Question: I have created a publishing profile for my web page, and I can successfully publish using the web deploy interface in Visual Studio (right click project, deploy etc). It builds the project on my local PC, and copies the files across to destination IIS server.
But now I am trying to create a MSBuild command, which should do the same, but it is only building the solution, not copying it across to the server.
My looks like this, and I run it from the solution source directory
'''
msbuild "test.co.za.sln" p:DeployOnBuild=true /p:PublishProfile="test.co.za" /p:UserName="domain est" /p:Password="test"
'''
As you can see in the screenshot, it is building successfully, but no files are being copied across. Which makes me wonder if the publishing profile is executed at all.
I have tried various combinations of publishprofile paths, full paths, with extensions, without, nothing seems to copy my files accross.

My publishing profile looks like this
'''
<?xml version="1.0" encoding="utf-8"?>
<Project ToolsVersion="4.0" xmlns="http://schemas.microsoft.com/developer/msbuild/2003">
<PropertyGroup>
<WebPublishMethod>MSDeploy</WebPublishMethod>
<LastUsedBuildConfiguration>Debug</LastUsedBuildConfiguration>
<SiteUrlToLaunchAfterPublish>http://test.co.za</SiteUrlToLaunchAfterPublish>
<LaunchSiteAfterPublish>True</LaunchSiteAfterPublish>
<MSDeployServiceURL>test.co.za</MSDeployServiceURL>
<DeployIisAppPath>test.co.za</DeployIisAppPath>
<SkipExtraFilesOnServer>True</SkipExtraFilesOnServer>
<MSDeployPublishMethod>WMSVC</MSDeployPublishMethod>
<UserName>domain est</UserName>
<_SavePWD>True</_SavePWD>
</PropertyGroup>
</Project>
'''
EDIT: This is an existing classic ASP website which I added to a solution, it doesn't contain a ".csproj" file, just a "website.publishproj", which doesn't seem to execute
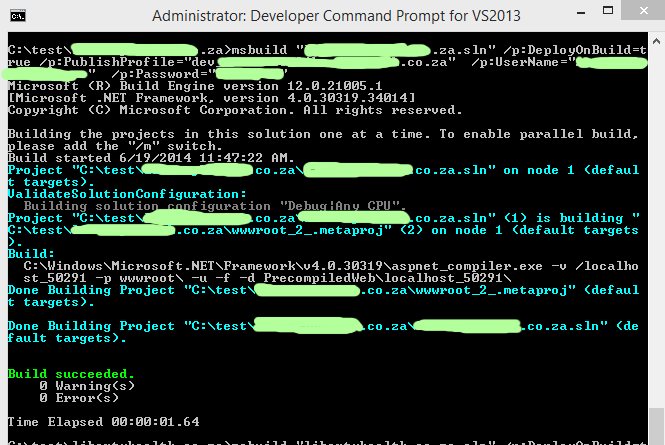
Answer: Looks like my "website.publishingproj" is never being built when I run the msbuild command. Not sure why, @Sayed do you perhaps know?
I had to create a targets file next to my solution called "after.solutionName.sln.targets" and copy the code from this answer : <URL>
'''
<!--?xml version="1.0" encoding="utf-8"?-->
<Project ToolsVersion="4.0" xmlns="http://schemas.microsoft.com/developer/msbuild/2003">
<Target Name="Deploy Website" AfterTargets="Build">
<Message Text="Starting Website deployment" Importance="high">
</Message>
<MSBuild Projects="$(MSBuildProjectDirectory)\MyWebs\website.publishproj"
BuildInParallel="true" />
</Target>
</Project>
'''
It now publishes correctly from my msbuild script.